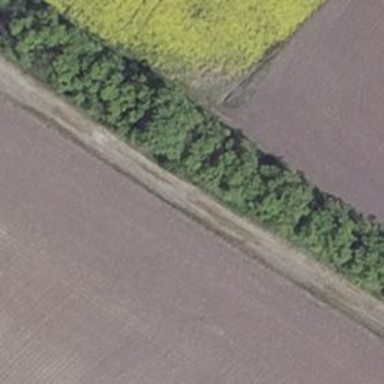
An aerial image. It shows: Row of deciduous broadleaved trees.